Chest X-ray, PA view. Patient: 62 years old, sex M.
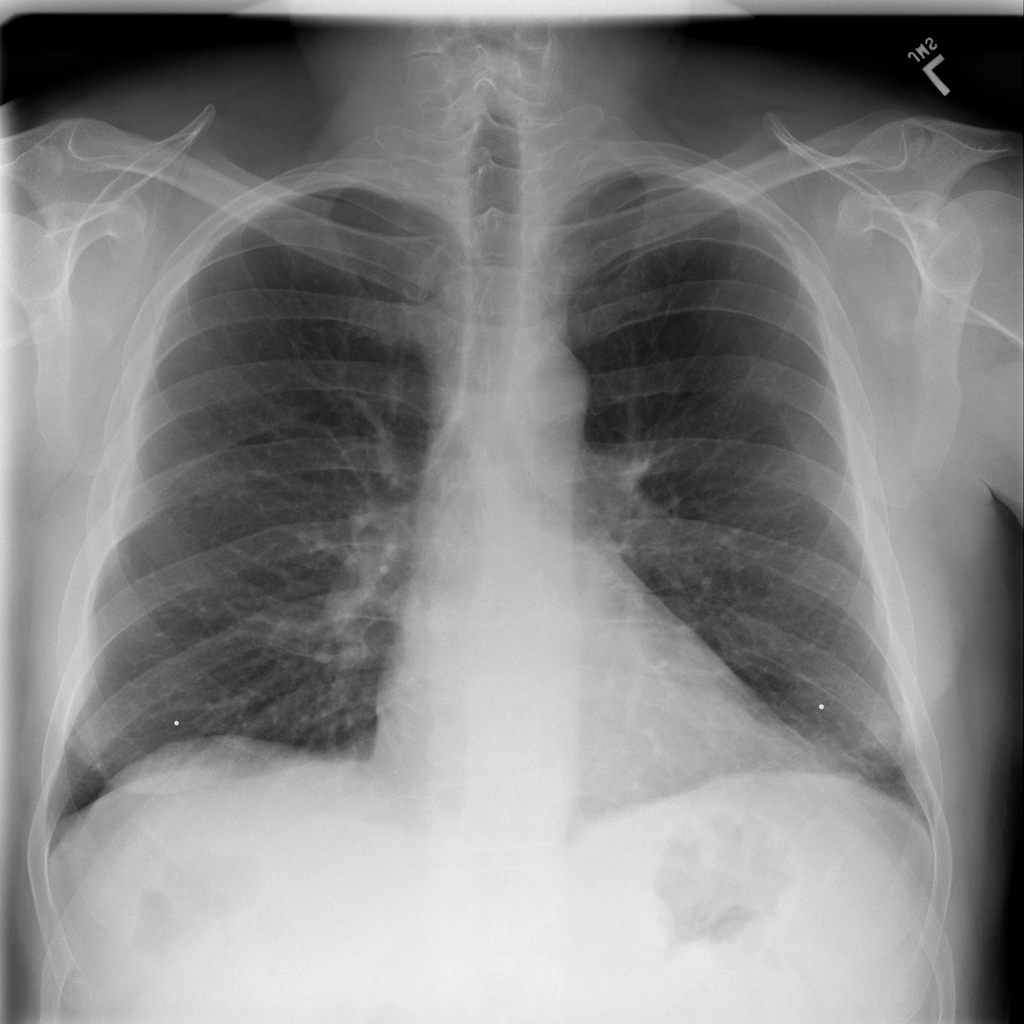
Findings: No Finding